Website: home-depot
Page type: billing-address
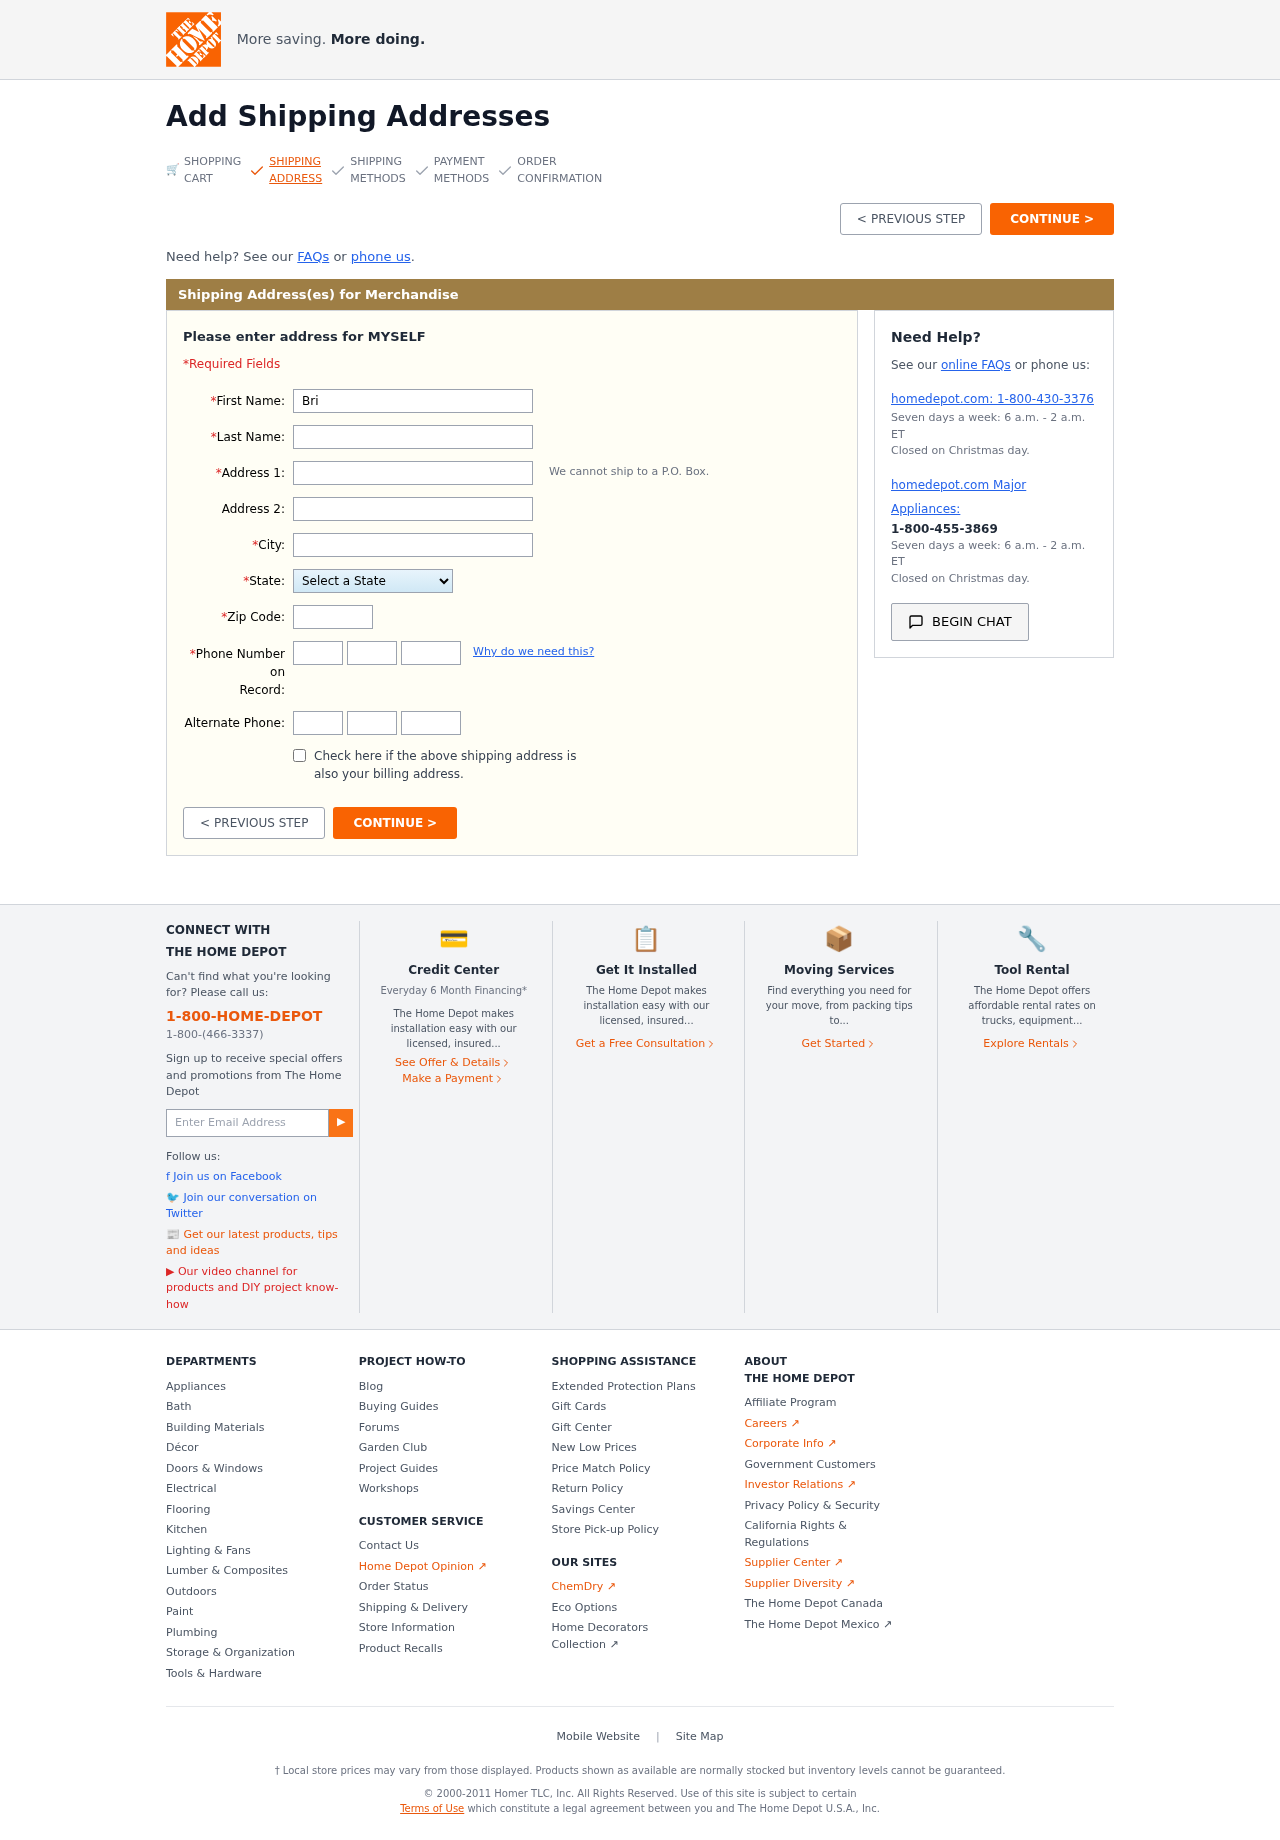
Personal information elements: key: PII_STATE
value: Pennsylvania
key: PII_FIRSTNAME
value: Brian
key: PII_LASTNAME
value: Tate
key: PII_STREET
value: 8699 Brandy Green Apt. 526
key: PII_CITY
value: Shaneburgh
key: PII_POSTCODE
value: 33326
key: PII_PHONE_AREA
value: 224
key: PII_PHONE_PREFIX
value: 483
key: PII_PHONE_LINE
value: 6147
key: PII_PHONE_ALT_AREA
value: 404
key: PII_PHONE_ALT_PREFIX
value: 542
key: PII_PHONE_ALT_LINE
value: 7090